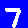
Digit: 7